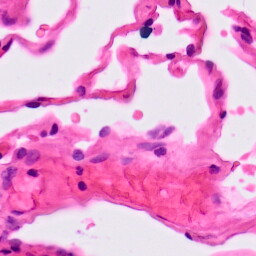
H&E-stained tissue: Lung